Question: I have a set of data points classified into 10 different types. Each type has its own range of values it can take. For example observation 'x1' belongs to range '[10 12]', 'x2' belongs to range '[6 7]', etc.
What I would like to do is the plot the different intervals of different classes into Matlab plot, like for example:

How could I do this in Matlab? Is there a built-in function for this?
Thnx for any help :)
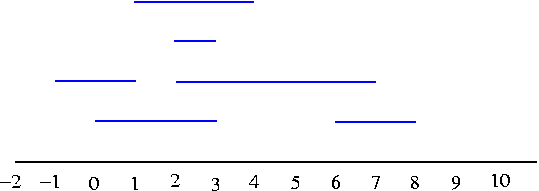
Answer: Try this example to give you an idea:
'''
X = rand(2,5)
Y = rand(1,5)
Y = [Y;Y]
plot(X,Y)
'''
basically just put each separate line as it's own column